Question: I wanted to allocate the work to the number of people that can work on the task.
From the left table (raw data), I will input the names of the available workers. Then as a result, right table, the 5 people was then allocated 3 each. The work for each person is determined by the user,

I am not familiar to excel, the processes and computations that it can do, but I am familiar to VB6 as it seems to be the backend coding of excel, so I will go down the coding path to execute this command. If possible, it will be greatly appreciated if one can provide me a sample in excel, so I can study, edit and tweak it a tad better as I am new(first time) to using VB6 in excel.
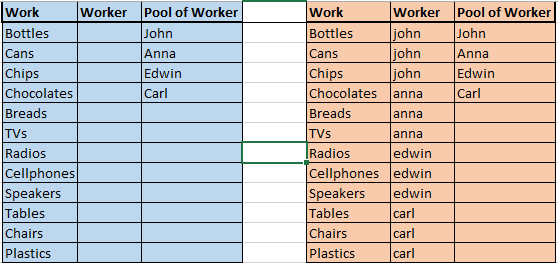
Answer: This formula will do what you need. Enter it in 'B2' and fill it down the column:
'''
=INDEX(C:C,MOD(ROW()-2,COUNTA(C:C)-1)+2)
'''
Breaking it down:
'''
INDEX(C:C,[row]) -- Return the value at [row] in column C
'''
Where '[row]' is:
'''
MOD(ROW()-2,COUNTA(C:C)-1)+2
'''
Breaking this down:
'''
ROW()-2 -- Current row number in column B - offset to zero-base
COUNTA(C:C)-1 -- Number of workers in column C (-1 removes header)
MOD() -- Converts B row number into value in range [0 - # of Workers)
+2 -- Offsets [0-workers) to [2-workers+2) to account for positioning in col C
'''
If you only want names to appear in column B if there's a task to perform, you can wrap the formula in an 'IF':
'''
=IF(LEN(A2)>0,INDEX(C:C,MOD(ROW()-2,COUNTA(C:C)-1)+2),"")
'''
Then you can fill this formula down hundreds of rows and names will get added automatically as you add work.